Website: walmart
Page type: billing-address
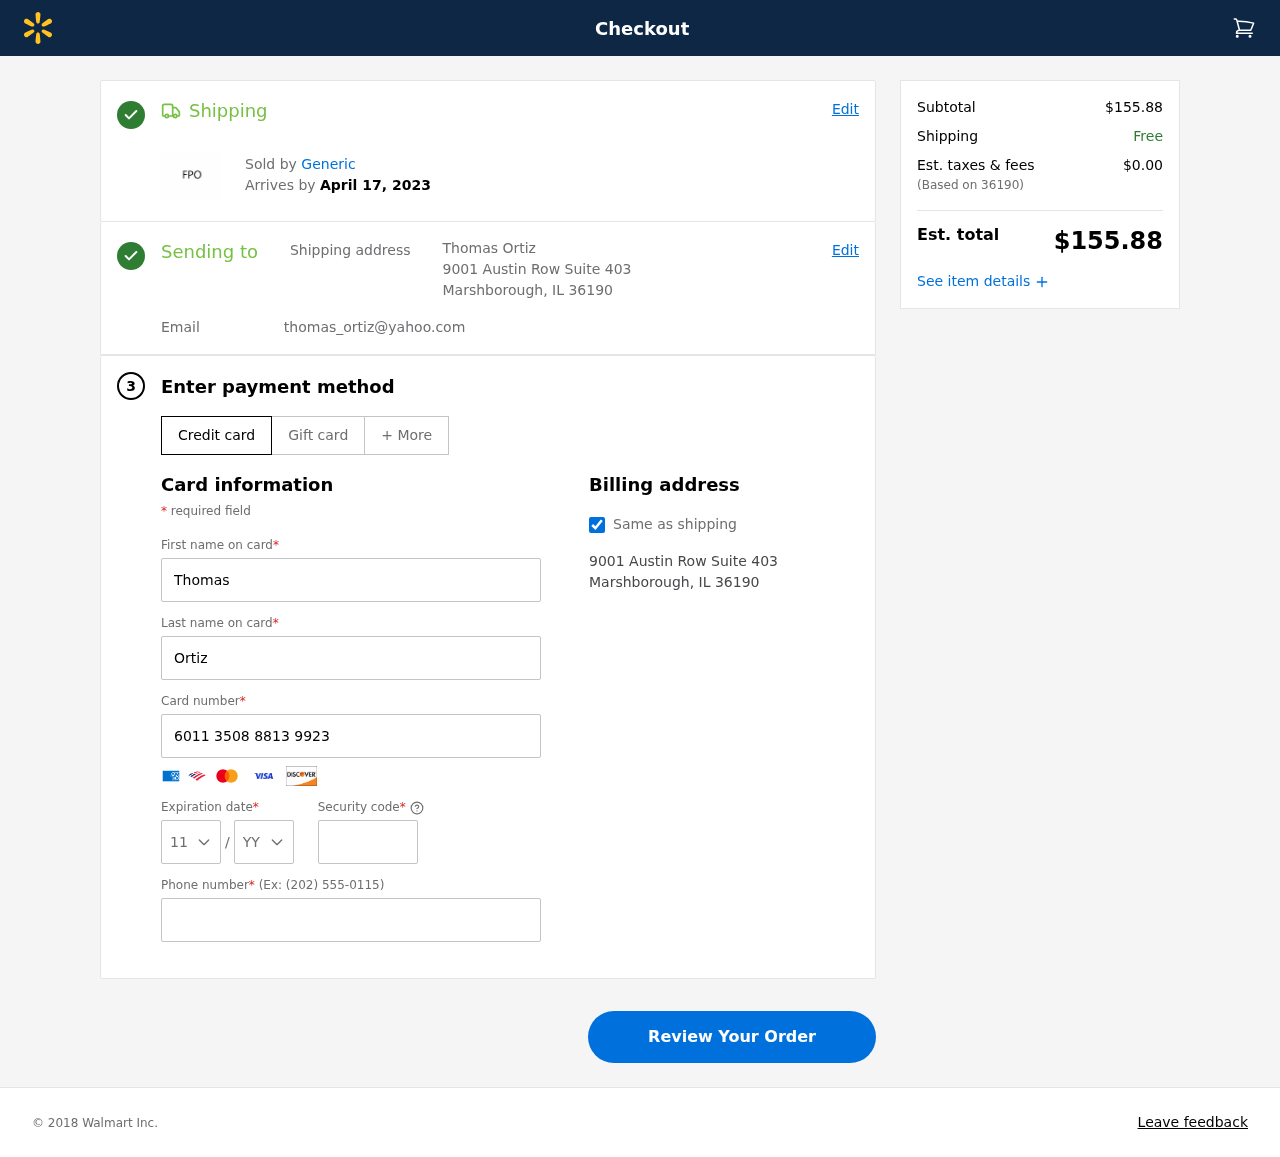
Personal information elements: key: PII_CARD_CVV
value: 813
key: PII_CARD_EXPIRY_MONTH
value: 11
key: PII_CARD_EXPIRY_YEAR
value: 30
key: PII_CARD_NUMBER
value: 6011 3508 8813 9923
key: PII_CITY_STATE_ZIP
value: Marshborough, IL 36190
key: PII_EMAIL
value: thomas_ortiz@yahoo.com
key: PII_FIRSTNAME
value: Thomas
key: PII_FULLNAME
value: Thomas Ortiz
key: PII_LASTNAME
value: Ortiz
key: PII_PHONE
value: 6188963780
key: PII_POSTCODE
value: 36190
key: PII_STREET
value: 9001 Austin Row Suite 403
Product elements: key: PRODUCT1_BRAND
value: Generic
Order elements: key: ORDER_DELIVERY_DATE
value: April 17, 2023
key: ORDER_SUBTOTAL
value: $155.88
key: ORDER_TAX
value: $0.00
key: ORDER_TOTAL
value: $155.88